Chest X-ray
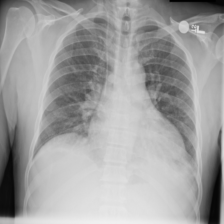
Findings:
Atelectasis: negative
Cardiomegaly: positive
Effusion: positive
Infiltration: negative
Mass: negative
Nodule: negative
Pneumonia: negative
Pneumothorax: negative
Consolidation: negative
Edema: negative
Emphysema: negative
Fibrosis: negative
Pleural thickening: negative
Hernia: negative